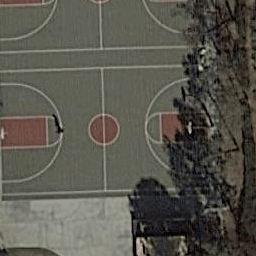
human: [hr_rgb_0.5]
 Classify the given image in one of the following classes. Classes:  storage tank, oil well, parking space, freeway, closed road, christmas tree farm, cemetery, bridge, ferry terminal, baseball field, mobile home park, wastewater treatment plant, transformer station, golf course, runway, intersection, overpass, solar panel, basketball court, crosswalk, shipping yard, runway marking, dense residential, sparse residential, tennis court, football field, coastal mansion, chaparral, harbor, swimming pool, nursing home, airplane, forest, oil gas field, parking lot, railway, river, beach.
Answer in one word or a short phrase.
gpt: basketball court